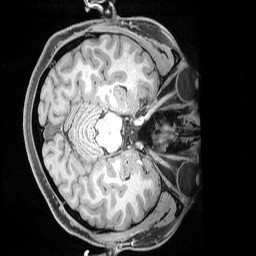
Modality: T1w
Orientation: axial
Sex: male
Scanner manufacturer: siemens
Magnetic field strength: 3 T
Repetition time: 2.53 s
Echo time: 0.00169 s